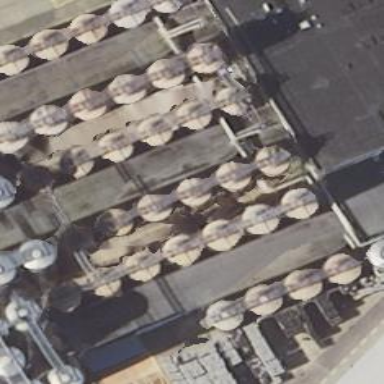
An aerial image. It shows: Storage tank that is man-made.